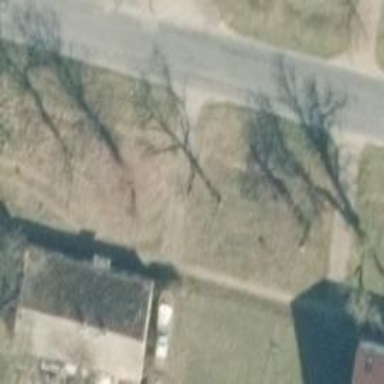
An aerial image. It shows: Avenue lined with broadleaved deciduous trees.